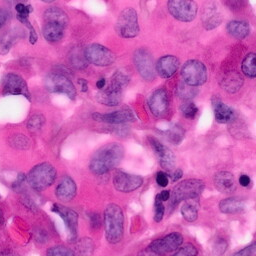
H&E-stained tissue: Pancreatic